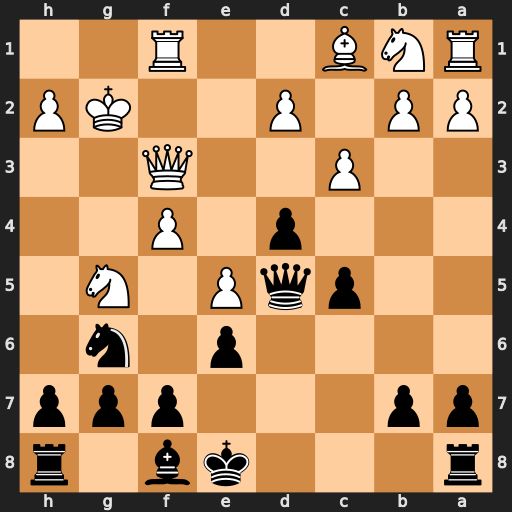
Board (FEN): r3kb1r/pp3ppp/4p1n1/2pqP1N1/3p1P2/2P2Q2/PP1P2KP/RNB2R2
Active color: b
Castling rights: kq
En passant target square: -
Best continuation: Nh4+ Kg1 Nxf3+